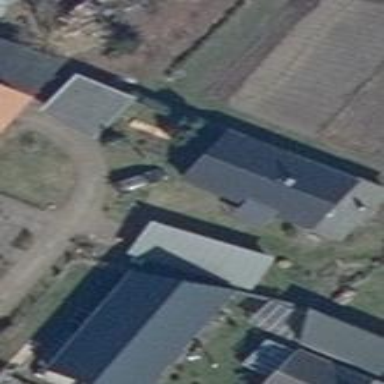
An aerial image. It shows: Simple house.